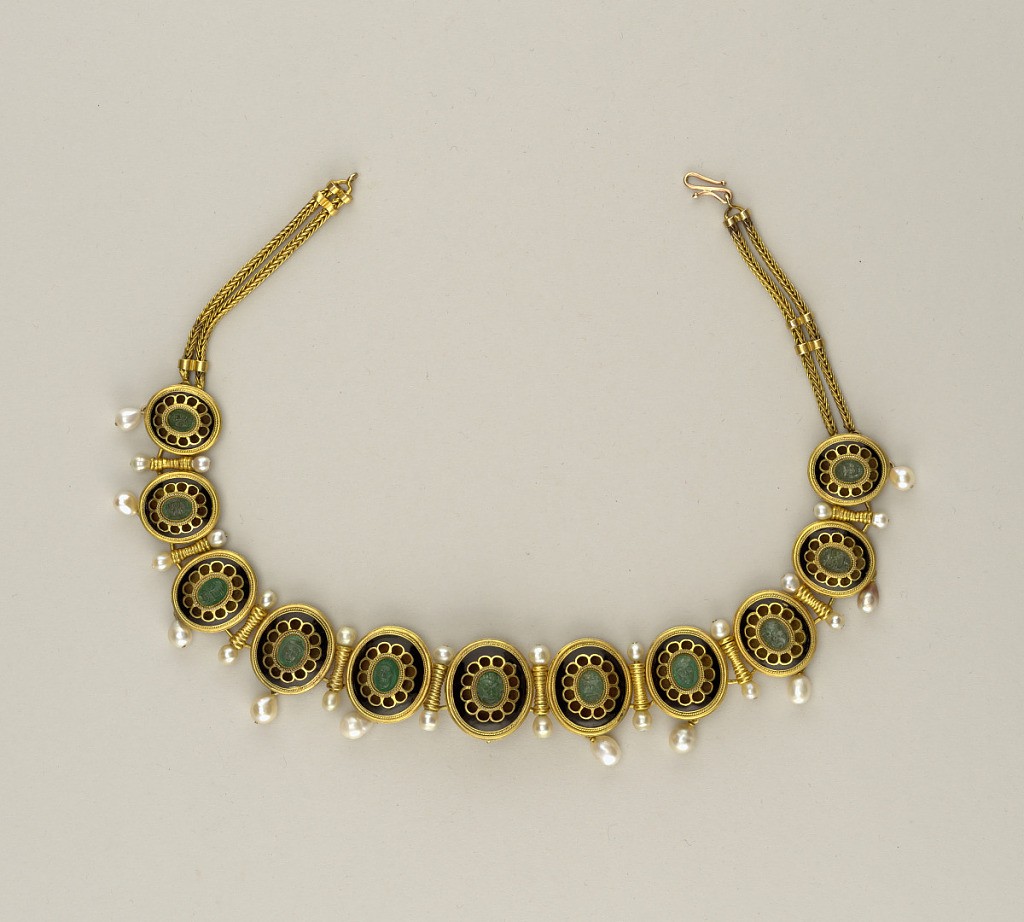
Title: Necklace
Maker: Fortunato Pio Castellani & Sons, Italy, founded 1815
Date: ca. 1880–1900
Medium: Cast and woven gold, enamel, carved emeralds, pearls
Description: Oval black enamel plaques, each with one carved emerald mask and one pearl drop and pearl studded piece separating each plaque.